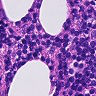
Metastatic tissue present: no